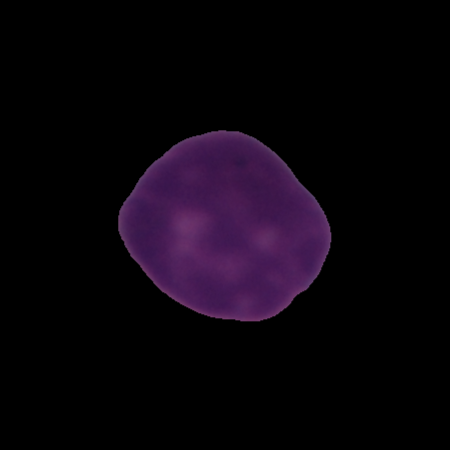
Label: healthy